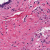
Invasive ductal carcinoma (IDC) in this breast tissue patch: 0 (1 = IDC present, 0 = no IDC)